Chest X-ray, AP view. Patient: 56 years old, sex F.
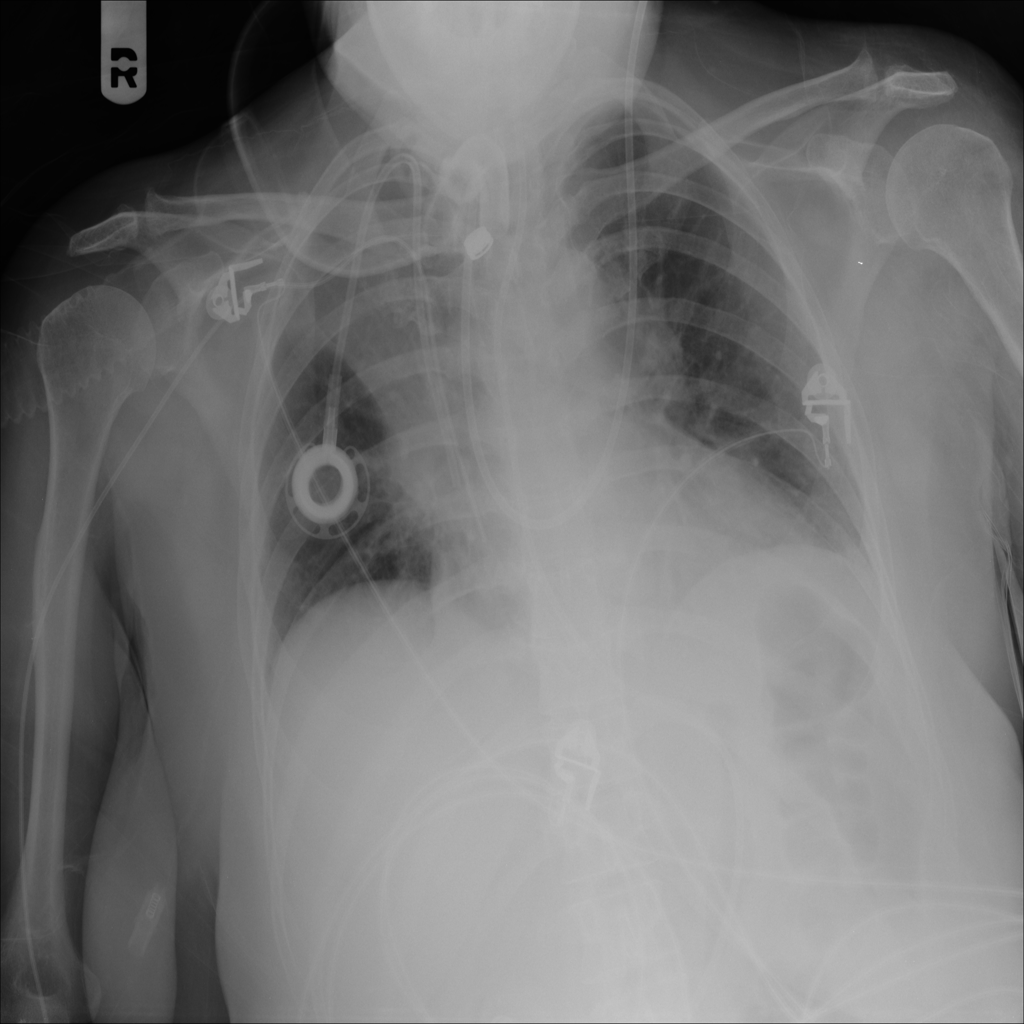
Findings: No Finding